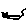
Label: cat